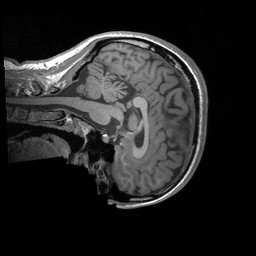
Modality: T1w
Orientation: sagittal
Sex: female
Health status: ill
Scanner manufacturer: siemens
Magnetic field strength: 3 T
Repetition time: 1.66 s
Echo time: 0.00254 s